【题型】证明题　【知识点】解析几何　【难度】hard
在椭圆（双曲线）中，任意两条互相垂直的切线的交点都在同一个圆上，该圆的圆心是椭圆（双曲线）的中心，半径等于椭圆（双曲线）长半轴（实半轴）与短半轴（虚半轴）平方和（差）的算术平方根，则这个圆叫蒙日圆．已知椭圆$E$:$\frac{x^2}{a^2}+\frac{y^2}{b^2}=1(a>b>0)$的蒙日圆的面积为$13\pi$，该椭圆的上顶点和下顶点分别为$P_1,P_2$，且$|P_1P_2|=2$，设过点$Q\left(0,\frac{1}{2}\right)$的直线$l_1$与椭圆$E$交于$A,B$两点（不与$P_1,P_2$两点重合）且直线$l_2$:$x+2y-6=0$．

(1)求椭圆$E$的标准方程；

(2)证明：$AP_1,BP_2$的交点$P$的纵坐标为定值；

(3)求直线$AP_1,BP_1,l_2$围成的三角形面积的最小值．
【解答】
【答案】(1)$\frac{x^2}{12}+y^2=1$

(2)证明见解析

(3)$\frac{12}{5}$

【知识点】椭圆中的定值问题、椭圆中三角形（四边形）的面积、根据$a$、$b$、$c$求椭圆标准方程

【分析】(1) 由椭圆的性质结合蒙日圆的性质解出即可；

(2) 设直线方程$l_1$:$y=kx+\frac{1}{2}$，直曲联立，表示出韦达定理，再用点斜式表示出直线$AP_1$:$y=\frac{y_1-1}{x_1}x+1$，直线$BP_2$:$y=\frac{y_2+1}{x_2}x-1$，最后用韦达定理化简$\frac{y-1}{y+1}=\frac{1}{3}$即可；

(3) 设直线$l_2$与直线$AP_1$，$BP_1$的交点分别为$C(x_3,y_3)$，$D(x_4,y_4)$，联立$\begin{cases}y=\frac{y_1-1}{x_1}x+1 \\ y=-\frac{1}{2}x+3\end{cases}$与$\begin{cases}y=\frac{y_2-1}{x_2}x+1 \\ y=-\frac{1}{2}x+3\end{cases}$，解出$x_3,x_4$，再用弦长公式表示出$|x_1-x_2|$，和点到直线的距离公式表示出点$P_1$到直线$l_2$的距离$d$，最后表示出三角形面积公式，设$3k+1=t$，结合二次函数的性质求出最值即可.

【详解】(1) 根据题意，蒙日圆的半径为$\sqrt{13}$，所以$a^2+b^2=13$．

因为$|P_1P_2|=2$，可知$b=1$，则$a=2\sqrt{3}$，

所以椭圆$E$的标准方程为$\frac{x^2}{12}+y^2=1$，

(2) 因为直线$l_1$过点$Q\left(0,\frac{1}{2}\right)$，可知直线$l_1$的斜率存在，且直线$l_1$与椭圆必相交，

可设直线$l_1$:$y=kx+\frac{1}{2}$，$A(x_1,y_1)$，$B(x_2,y_2)$，

联立方程$\begin{cases}
y=kx+\frac{1}{2} \\
\frac{x^2}{12}+y^2=1
\end{cases}$，消去$y$可得$(12k^2+1)x^2+12kx-9=0$，

则$\Delta=144k^2+36(12k^2+1)>0$，

由根与系数的关系可得：$x_1+x_2=-\frac{12k}{12k^2+1}$，$x_1x_2=-\frac{9}{12k^2+1}$，

因为$P_1(0,1)$，$P_2(0,-1)$，可得直线$AP_1$:$y=\frac{y_1-1}{x_1}x+1$，直线$BP_2$:$y=\frac{y_2+1}{x_2}x-1$，

所以
\[
\frac{y-1}{y+1}
= \frac{\frac{y_1-1}{x_1}}{\frac{y_2+1}{x_2}}
= \frac{x_2(y_1-1)}{x_1(y_2+1)}
= \frac{x_2\left(kx_1-\frac{1}{2}\right)}{x_1\left(kx_2+\frac{3}{2}\right)}
= \frac{kx_1x_2-\frac{1}{2}x_2}{kx_1x_2+\frac{3}{2}x_1}
= \frac{kx_1x_2-\frac{1}{2}(x_1+x_2)+\frac{1}{2}x_1}{kx_1x_2+\frac{3}{2}x_1}
\]
\[
= \frac{-\frac{9k}{12k^2+1}-\frac{1}{2}\left(-\frac{12k}{12k^2+1}\right)+\frac{1}{2}x_1}{-\frac{9k}{12k^2+1}+\frac{3}{2}x_1}
= \frac{-\frac{3k}{12k^2+1}+\frac{1}{2}x_1}{-\frac{9k}{12k^2+1}+\frac{3}{2}x_1}
= \frac{1}{3}.
\]
即$\frac{y-1}{y+1}=\frac{1}{3}$，解得$y=2$，

所以直线$AP_1$，$BP_2$的交点$P$在直线$y=2$上．

(3) 设直线$l_2$与直线$AP_1$，$BP_1$的交点分别为$C(x_3,y_3)$，$D(x_4,y_4)$，

则由(1)可知：直线$AP_1$:$y=\frac{y_1-1}{x_1}x+1$，直线$BP_1$:$y=\frac{y_2-1}{x_2}x+1$．

联立$\begin{cases}
y=\frac{y_1-1}{x_1}x+1 \\
y=-\frac{1}{2}x+3
\end{cases}$，$\begin{cases}
y=\frac{y_2-1}{x_2}x+1 \\
y=-\frac{1}{2}x+3
\end{cases}$，

解得$x_3=\frac{4x_1}{(2k+1)x_1-1}$，$x_4=\frac{4x_2}{(2k+1)x_2-1}$，

因为$|x_1-x_2|=\sqrt{(x_1+x_2)^2-4x_1x_2}=\sqrt{\left(-\frac{12k}{12k^2+1}\right)^2+\frac{36}{12k^2+1}}=\frac{6\sqrt{16k^2+1}}{12k^2+1}$，

又因为点$P_1$到直线$l_2$的距离$d=\frac{|0+2\times1-6|}{\sqrt{5}}=\frac{4\sqrt{5}}{5}$，

可得$S=\frac{1}{2}|CD|\cdot d=\frac{2\sqrt{5}}{5}|CD|$，只需求$|CD|$的最小值．

由弦长公式可得
\[
|CD|=\sqrt{1+\left(-\frac{1}{2}\right)^2}|x_3-x_4|
=\frac{\sqrt{5}}{2}\left|\frac{4x_1}{(2k+1)x_1-1}-\frac{4x_2}{(2k+1)x_2-1}\right|
\]
\[
=2\sqrt{5}\times\left|\frac{x_1-x_2}{[(2k+1)x_1-1][(2k+1)x_2-1]}\right|
=2\sqrt{5}\times\left|\frac{x_1-x_2}{(2k+1)^2x_1x_2-(2k+1)(x_1+x_2)+1}\right|
\]
\[
=\frac{3\sqrt{5}}{2}\times\frac{\sqrt{16k^2+1}}{|3k+1|}.
\]
令$3k+1=t$，则$k=\frac{t-1}{3}$．

可得
\[
\frac{3\sqrt{5}}{2}\times\frac{\sqrt{16k^2+1}}{|3k+1|}
=\frac{\sqrt{5}}{2}\times\frac{\sqrt{16(t-1)^2+9}}{t^2}
=\frac{\sqrt{5}}{2}\times\sqrt{25\left(\frac{1}{t}-\frac{16}{25}\right)^2+\frac{16\times9}{25}}
\]
\[
\geq\frac{\sqrt{5}}{2}\times\frac{12}{5}=\frac{6\sqrt{5}}{5},
\]
当且仅当$\frac{1}{t}=\frac{16}{25}$，即$k=\frac{3}{16}$时等号成立．

即$|CD|$的最小值为$\frac{6\sqrt{5}}{5}$，可得$\triangle P_1CD$面积的最小值为$\frac{12}{5}$．

故直线$AP_1$，$BP_1$，$l_2$围成的三角形面积的最小值为$\frac{12}{5}$．

【点睛】方法点睛：在求椭圆内三角形或四边形的面积的最值时，通常用弦长公式表示出底边长，用点到直线的距离公式表示出高，再用换元法结合二次函数或基本不等式求最值.
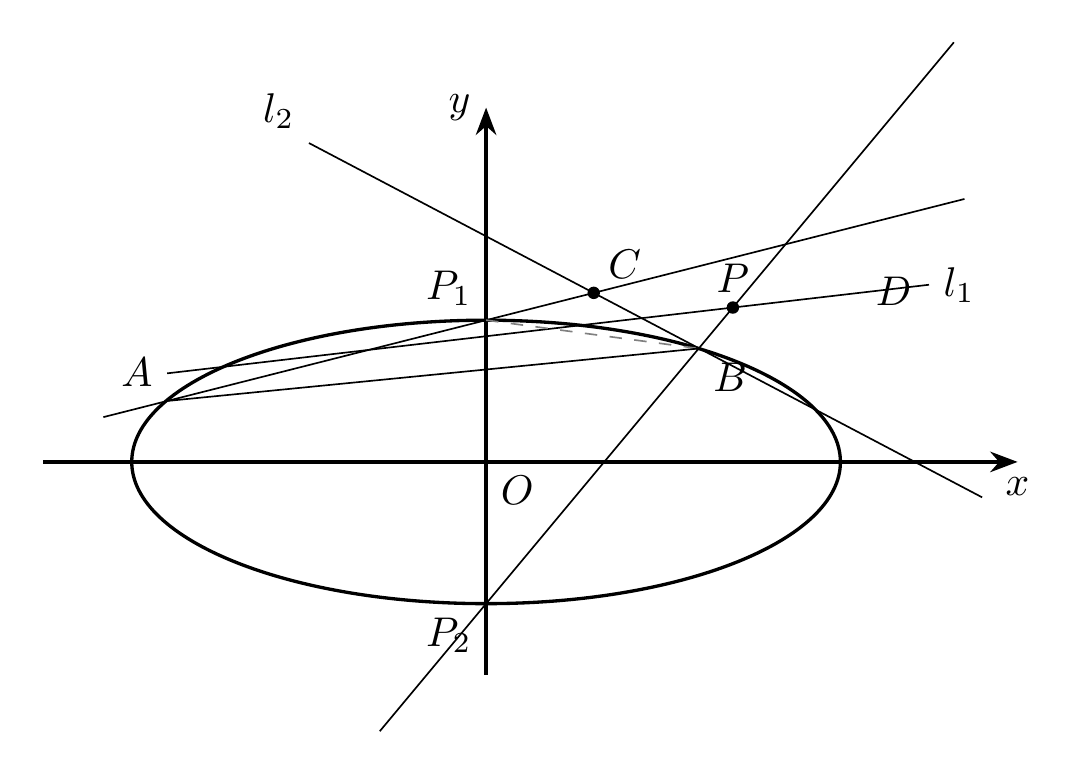